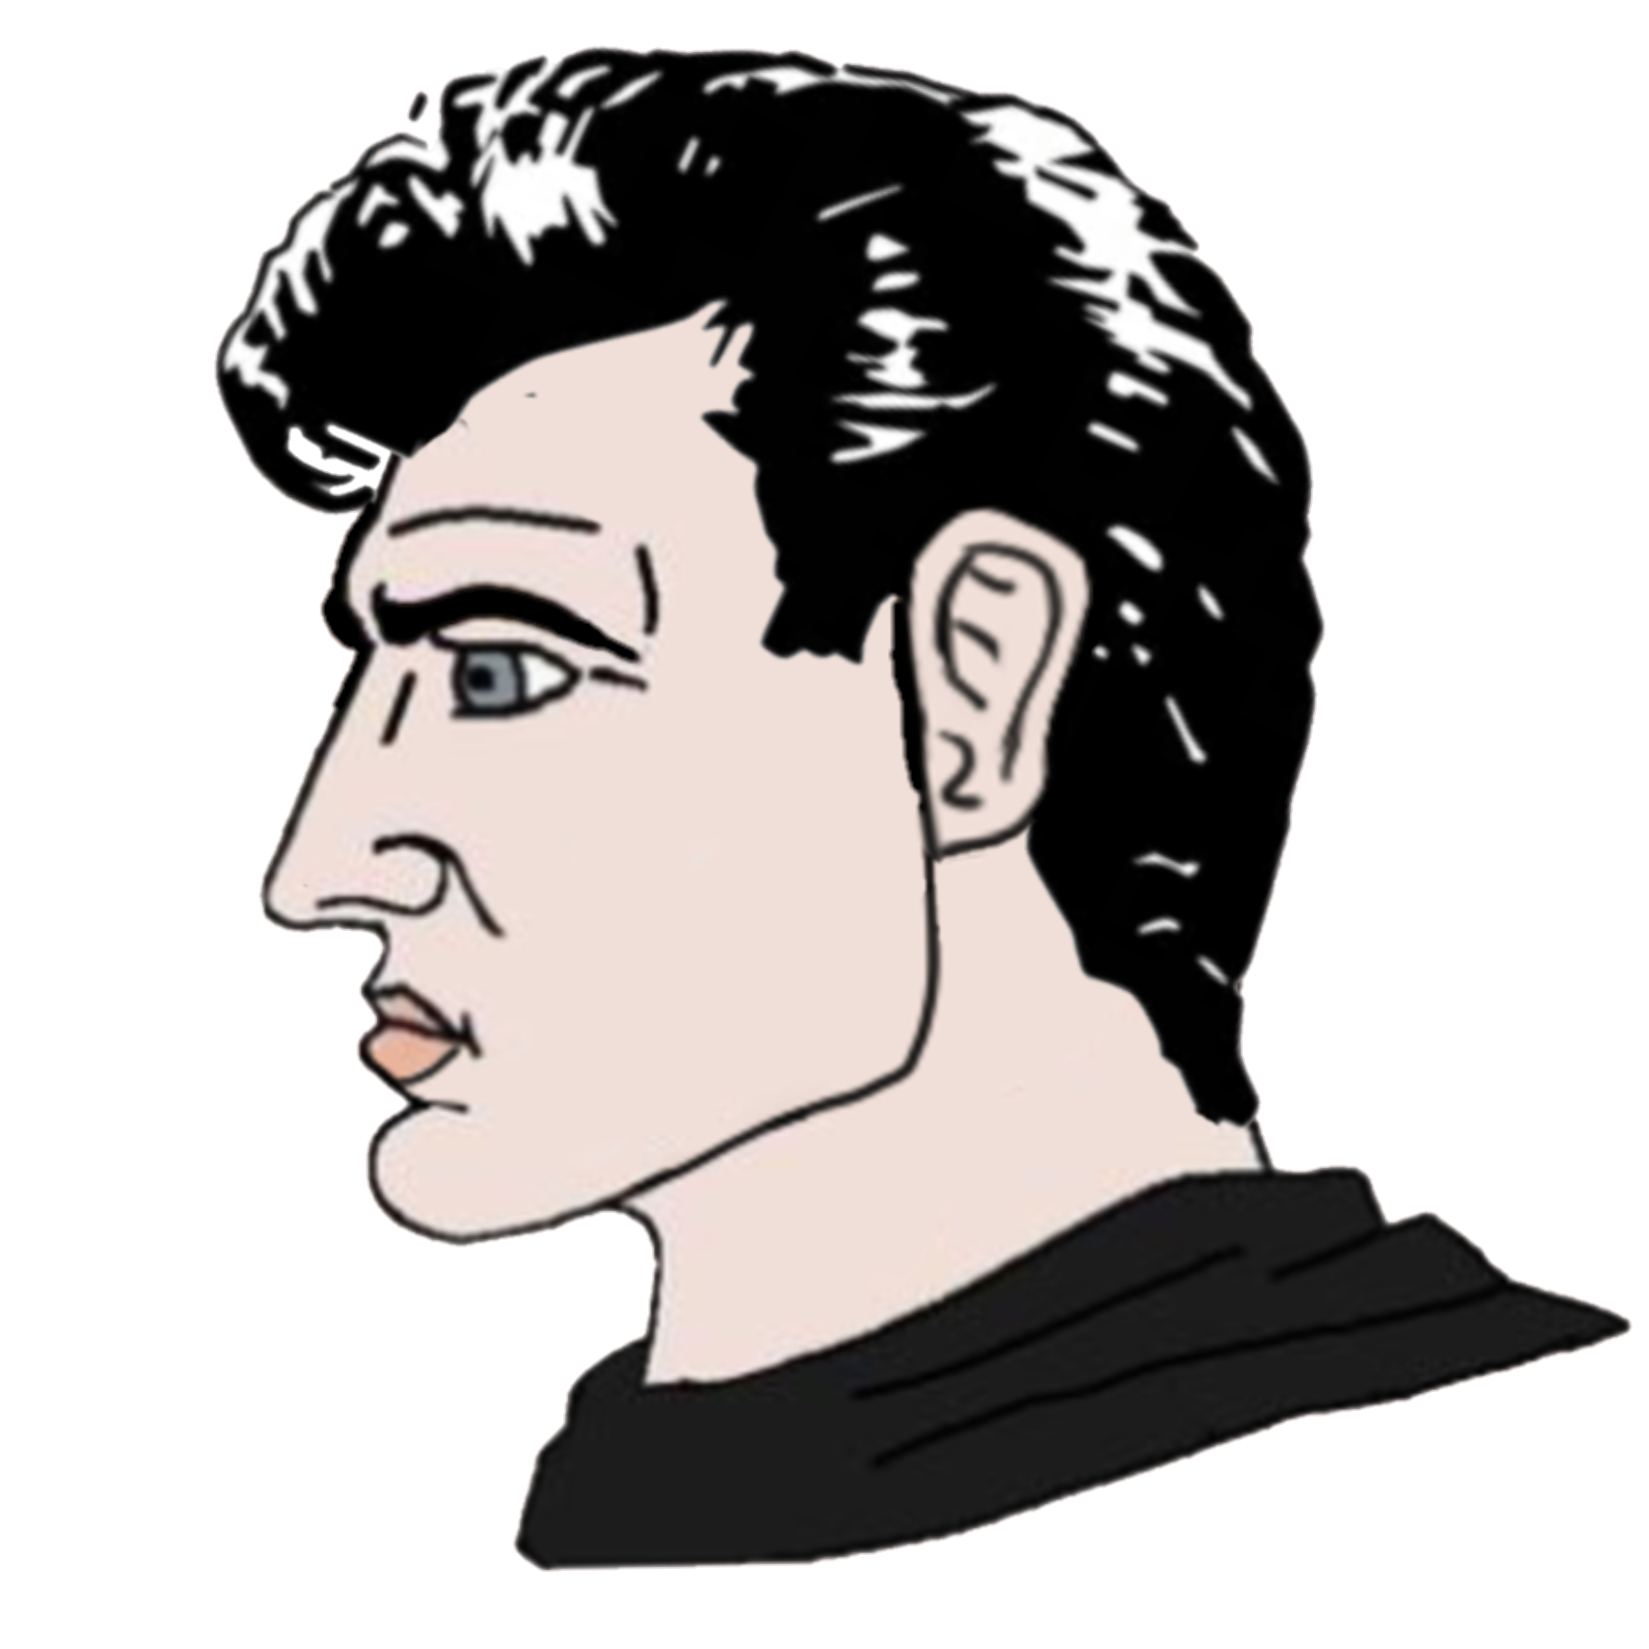
Label: 4_Yes_Chad